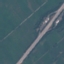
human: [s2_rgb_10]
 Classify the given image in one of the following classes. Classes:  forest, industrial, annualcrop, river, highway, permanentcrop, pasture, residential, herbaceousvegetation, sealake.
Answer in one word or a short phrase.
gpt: Highway